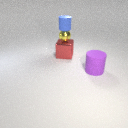
small yellow metal sphere below small blue rubber cylinder